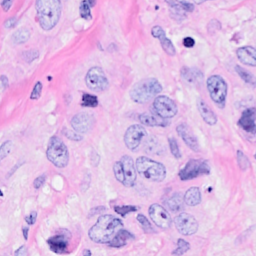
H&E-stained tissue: Breast